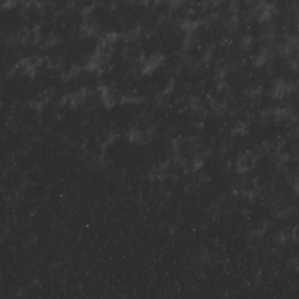
Label: non_frost